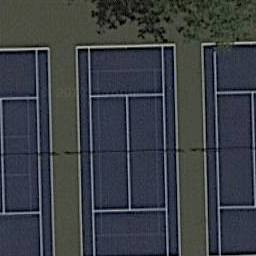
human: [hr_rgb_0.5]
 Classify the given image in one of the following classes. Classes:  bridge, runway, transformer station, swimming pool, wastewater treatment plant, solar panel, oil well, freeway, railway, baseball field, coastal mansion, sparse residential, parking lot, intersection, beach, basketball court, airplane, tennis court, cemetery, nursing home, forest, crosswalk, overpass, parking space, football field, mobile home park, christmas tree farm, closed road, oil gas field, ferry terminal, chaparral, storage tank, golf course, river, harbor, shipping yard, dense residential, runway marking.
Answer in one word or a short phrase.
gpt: tennis court